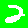
Digit: 2